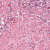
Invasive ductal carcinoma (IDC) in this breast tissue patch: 1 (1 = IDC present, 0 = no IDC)